Interaction volume radius: 5 \u00c5
Interaction volume height: 20 \u00c5
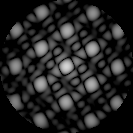
Disorder parameter: 0.06946